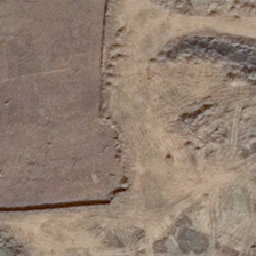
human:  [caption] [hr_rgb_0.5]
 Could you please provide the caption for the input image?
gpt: It is a piece of uneven clay red clay.

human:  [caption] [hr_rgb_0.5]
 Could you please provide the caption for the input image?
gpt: It was a rough yellow red clay.

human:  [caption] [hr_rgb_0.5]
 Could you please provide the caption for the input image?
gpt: It was an uneven yellow-red land.

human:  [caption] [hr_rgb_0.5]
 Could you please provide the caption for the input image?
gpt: It was a rugged, yellowish-red land.

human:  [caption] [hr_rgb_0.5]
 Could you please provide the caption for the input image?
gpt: It is an uneven, earthy land.